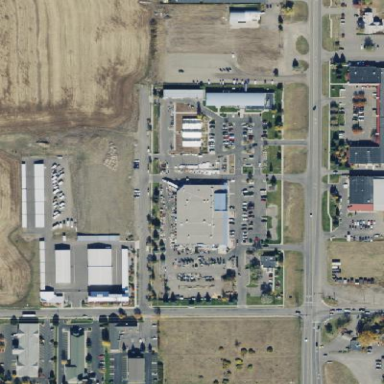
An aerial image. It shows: Retail area.